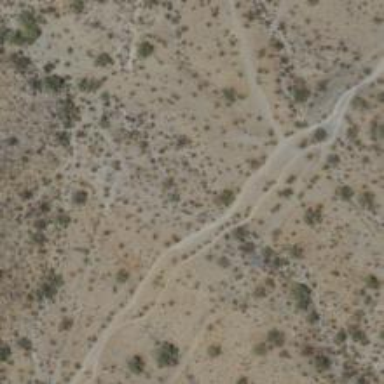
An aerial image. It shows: Hiking trail path.